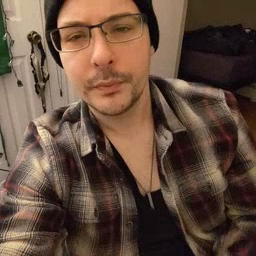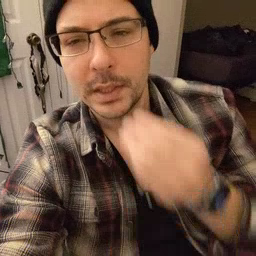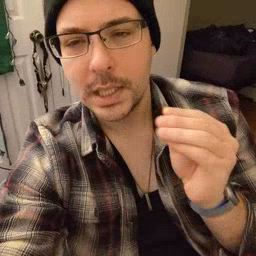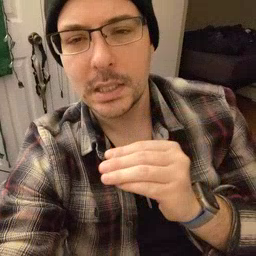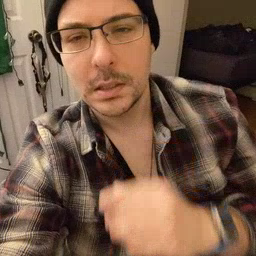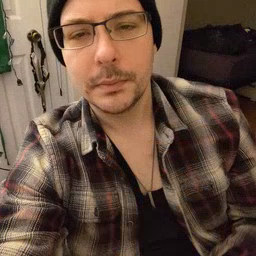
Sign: kiss